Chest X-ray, AP view. Patient: 58 years old, sex M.
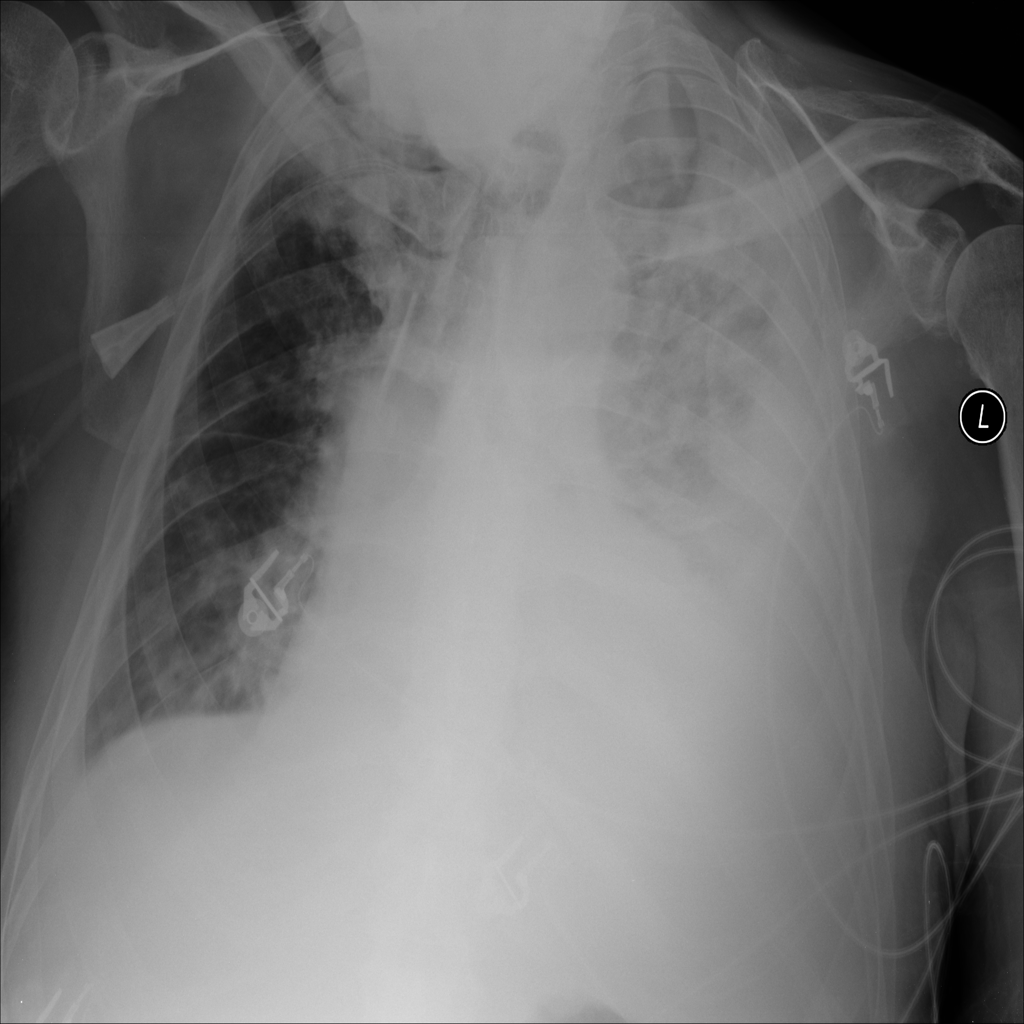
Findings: Effusion